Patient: sex F, age 63
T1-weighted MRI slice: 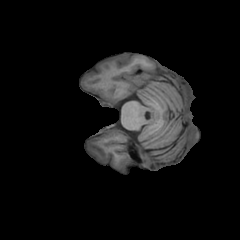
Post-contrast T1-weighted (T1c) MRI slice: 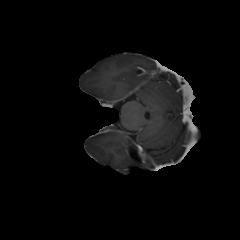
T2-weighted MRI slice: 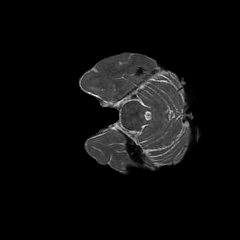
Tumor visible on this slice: no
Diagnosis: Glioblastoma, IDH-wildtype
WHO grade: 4